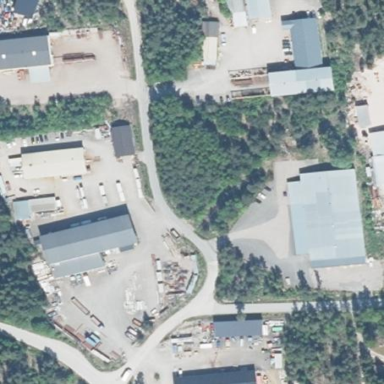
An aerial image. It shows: Industrial area.